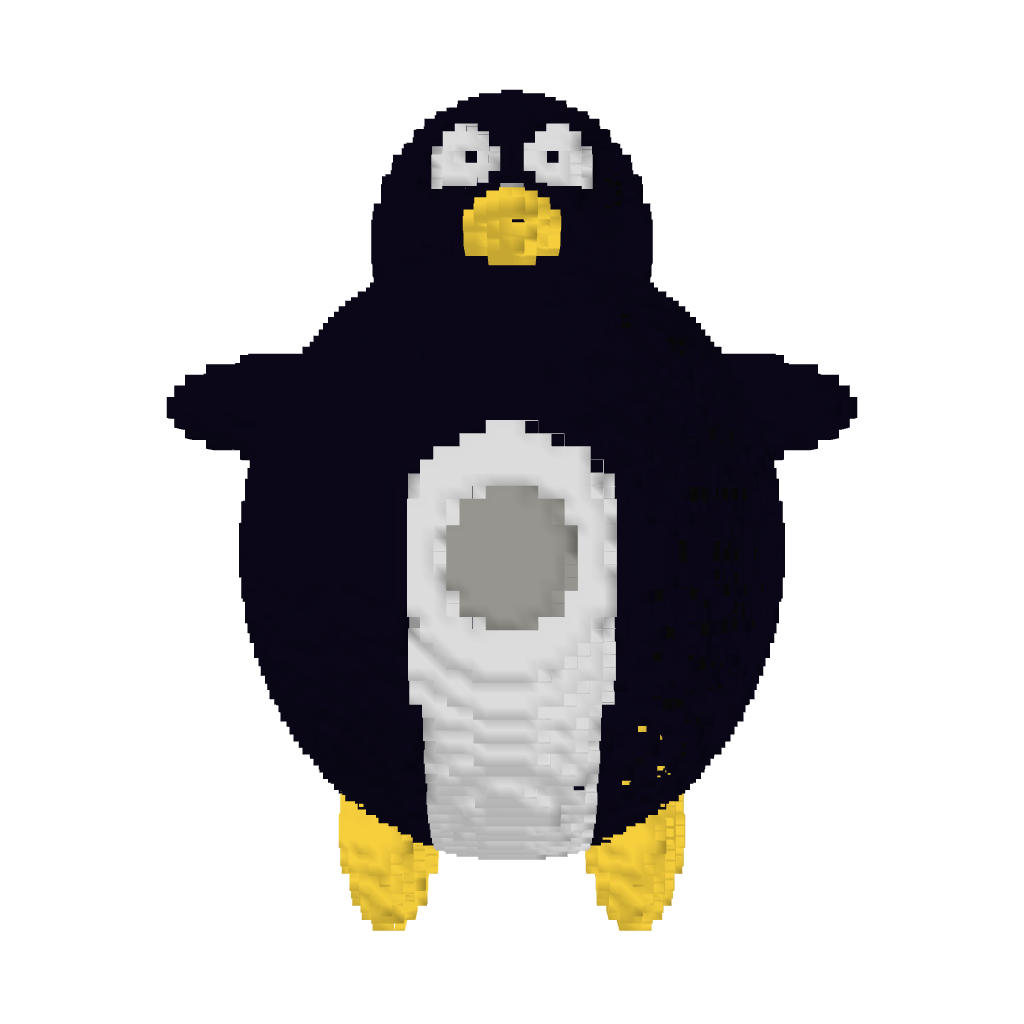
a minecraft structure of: PENGUIN!